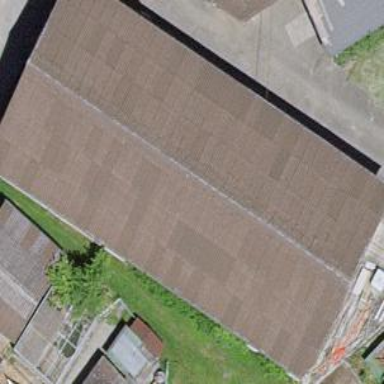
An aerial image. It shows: Warehouse building.